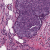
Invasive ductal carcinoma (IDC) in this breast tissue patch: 1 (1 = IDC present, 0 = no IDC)